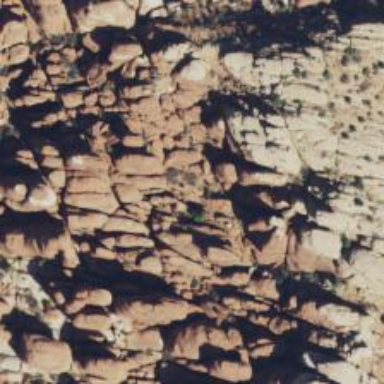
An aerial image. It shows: Cliff in nature.